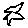
Label: star